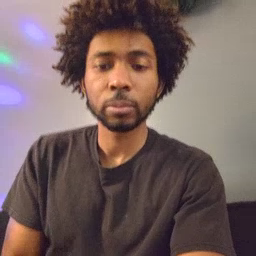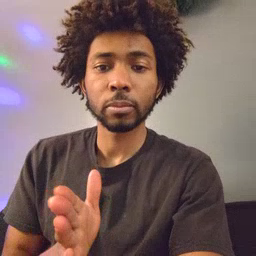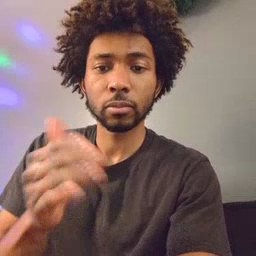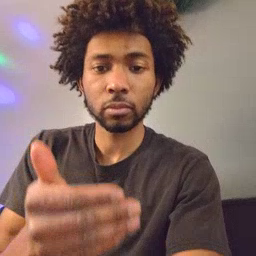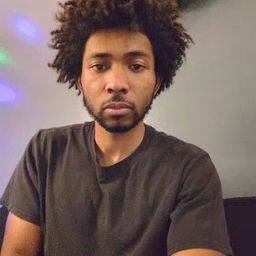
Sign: room